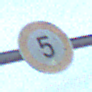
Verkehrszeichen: Geschwindigkeit5
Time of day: SunriseSunset
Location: Outdoor (Beach)
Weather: PartlyCloudy
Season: NotSpecified
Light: Natural